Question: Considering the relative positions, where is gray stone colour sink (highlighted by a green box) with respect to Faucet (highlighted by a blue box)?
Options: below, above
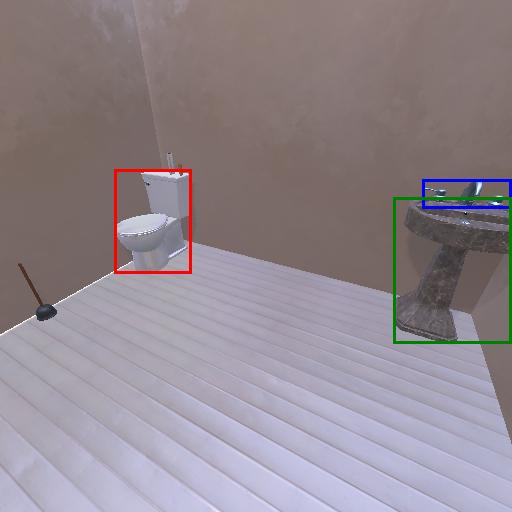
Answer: below